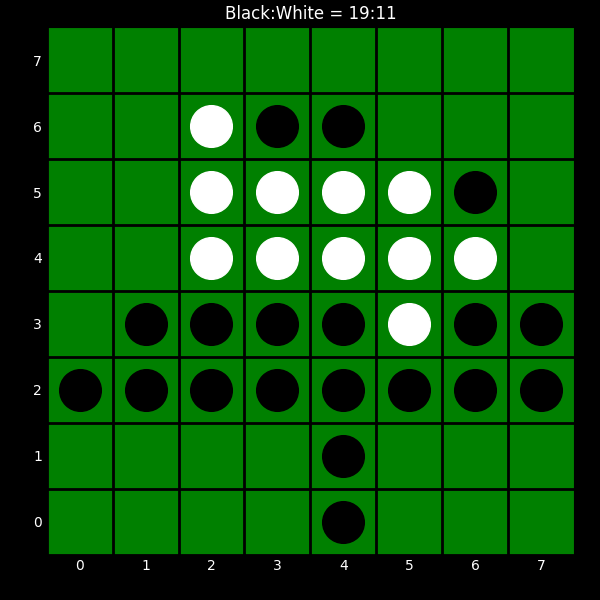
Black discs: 19
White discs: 11